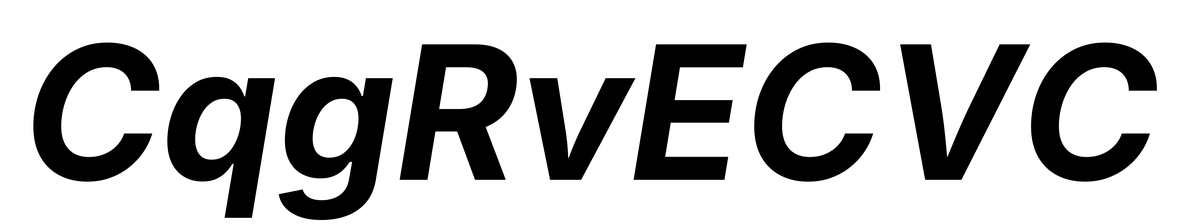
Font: Inter-Italic_Bold_Italic